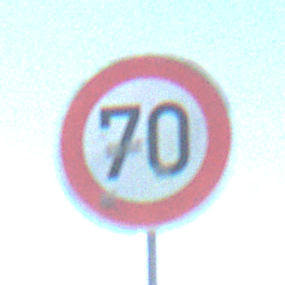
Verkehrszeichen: Geschwindigkeit70
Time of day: SunriseSunset
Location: Outdoor (Nature)
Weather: Clear
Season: NotSpecified
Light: Natural